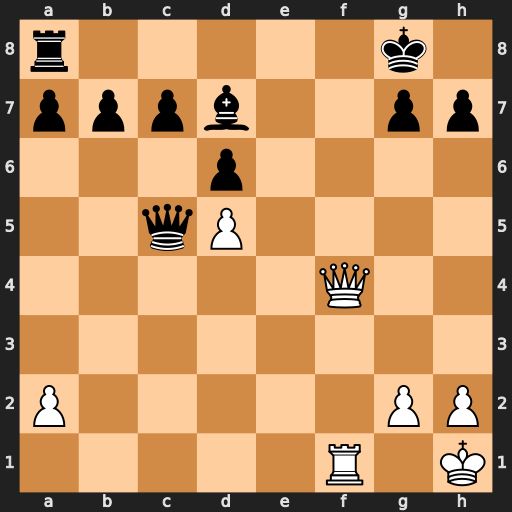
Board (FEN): r5k1/pppb2pp/3p4/2qP4/5Q2/8/P5PP/5R1K
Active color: w
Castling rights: -
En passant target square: -
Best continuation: Qf7+ Kh8 Qf8+ Rxf8 Rxf8#